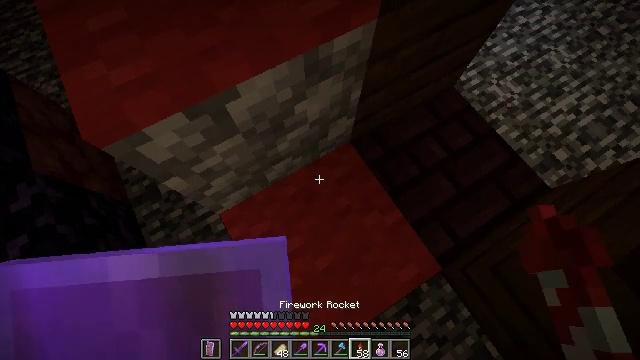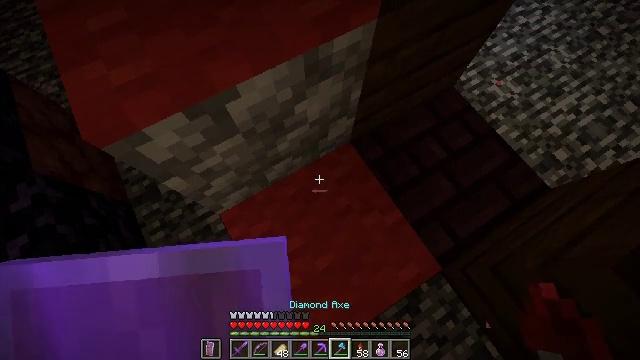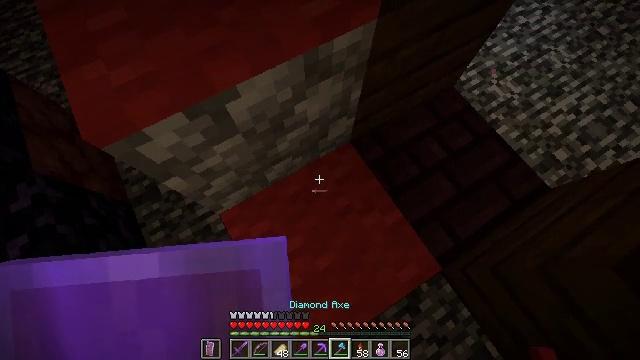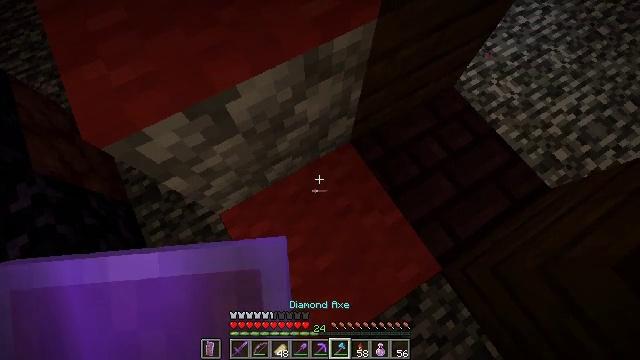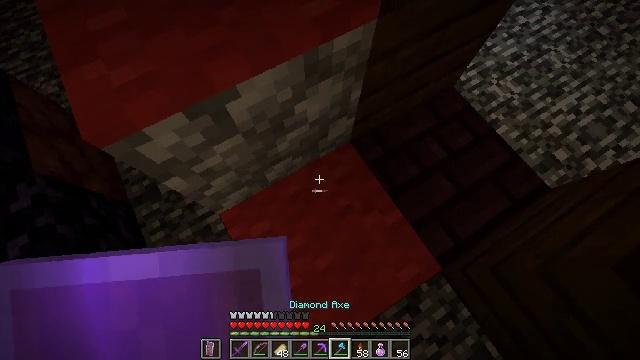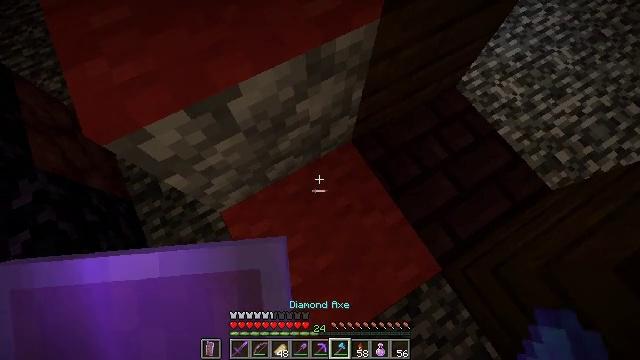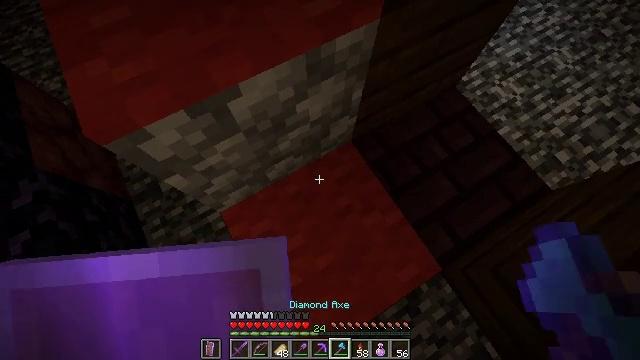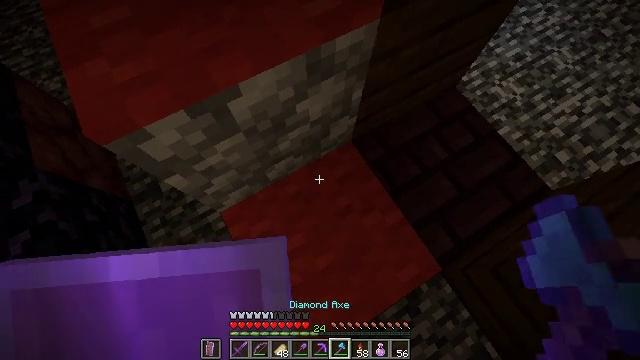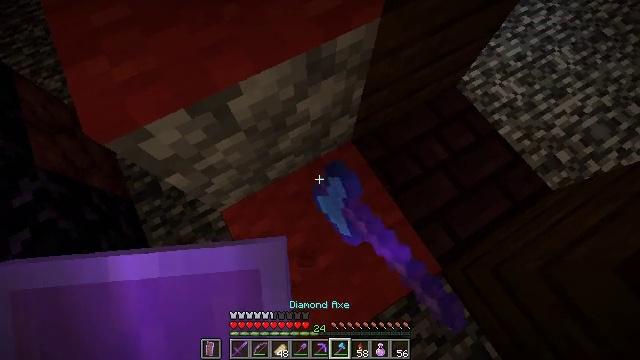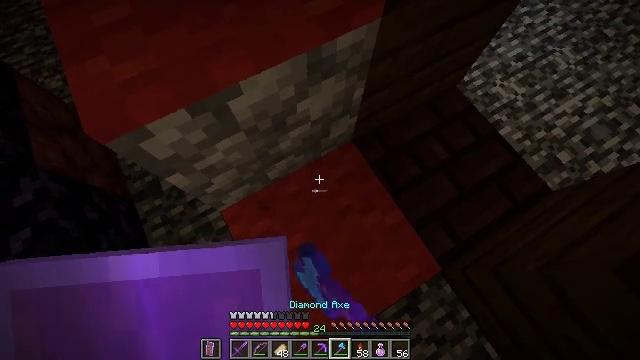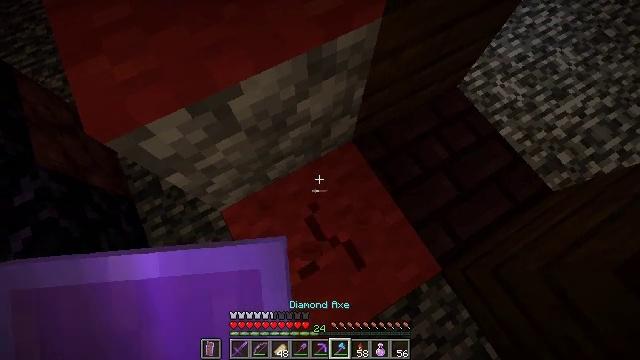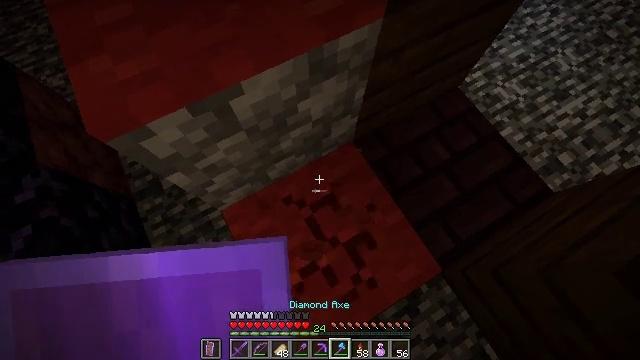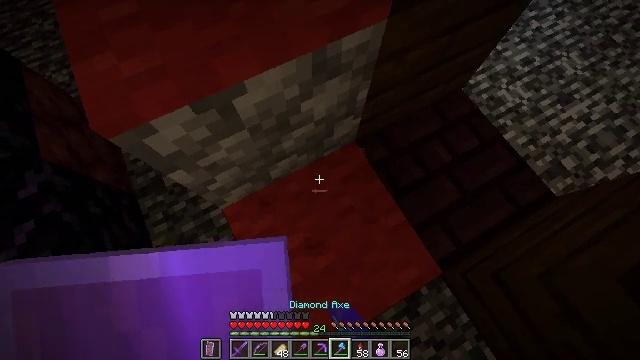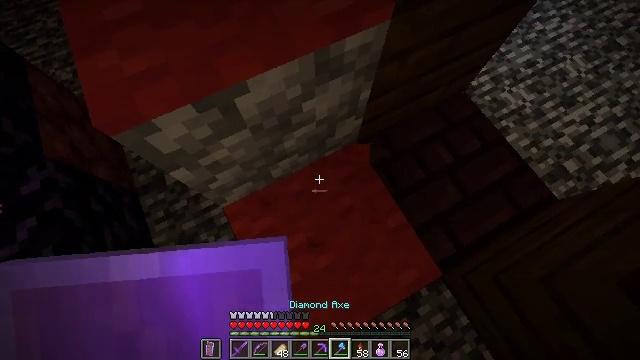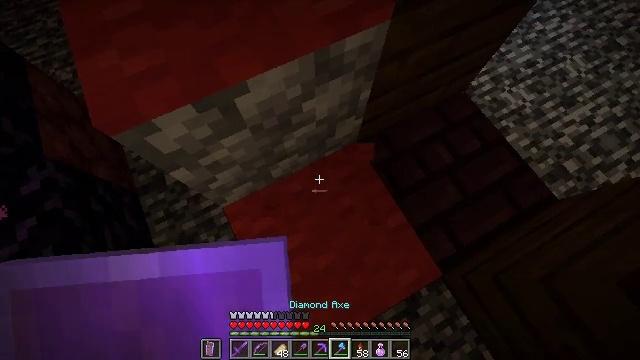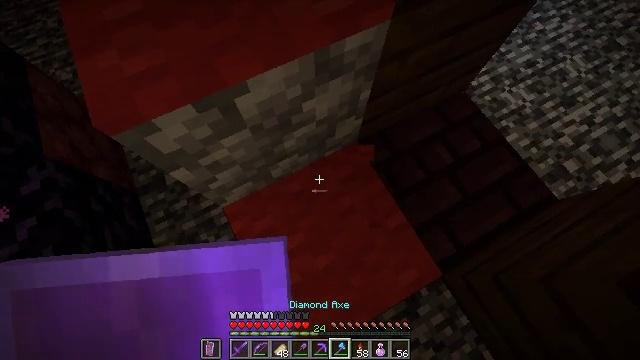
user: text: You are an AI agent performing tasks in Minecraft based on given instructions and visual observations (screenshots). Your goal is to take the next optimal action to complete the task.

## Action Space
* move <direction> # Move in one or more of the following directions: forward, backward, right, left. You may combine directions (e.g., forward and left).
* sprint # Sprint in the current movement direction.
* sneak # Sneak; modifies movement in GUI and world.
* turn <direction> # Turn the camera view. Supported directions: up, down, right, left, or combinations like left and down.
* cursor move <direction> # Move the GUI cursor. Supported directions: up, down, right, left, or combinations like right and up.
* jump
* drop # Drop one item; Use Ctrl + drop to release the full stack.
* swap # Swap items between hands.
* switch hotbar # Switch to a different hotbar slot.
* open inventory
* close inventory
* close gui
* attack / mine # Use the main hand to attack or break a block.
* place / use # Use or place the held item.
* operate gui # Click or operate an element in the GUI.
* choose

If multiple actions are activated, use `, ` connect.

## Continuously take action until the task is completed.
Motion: motion action
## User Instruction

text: Gather the red carpet from the floor.
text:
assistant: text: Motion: no_op
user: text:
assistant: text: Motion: no_op
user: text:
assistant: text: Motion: no_op
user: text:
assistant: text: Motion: no_op
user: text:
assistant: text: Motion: no_op
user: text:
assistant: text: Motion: no_op
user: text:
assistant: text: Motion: attack / mine
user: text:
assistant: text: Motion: attack / mine
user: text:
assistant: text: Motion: attack / mine
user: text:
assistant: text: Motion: attack / mine
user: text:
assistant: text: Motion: attack / mine
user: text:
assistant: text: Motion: turn left
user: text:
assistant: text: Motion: no_op
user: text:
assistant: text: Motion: no_op
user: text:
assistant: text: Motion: no_op
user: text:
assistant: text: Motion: no_op
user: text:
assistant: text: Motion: no_op
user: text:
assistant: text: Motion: attack / mine
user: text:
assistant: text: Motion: attack / mine
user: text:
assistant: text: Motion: attack / mine
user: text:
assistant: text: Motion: attack / mine
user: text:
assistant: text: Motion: attack / mine
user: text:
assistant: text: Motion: attack / mine
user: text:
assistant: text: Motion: attack / mine
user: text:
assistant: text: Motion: no_op